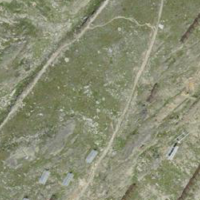
EUNIS habitat code: 26
Species observed at this site:
Prunella collaris
Erebia tyndarus